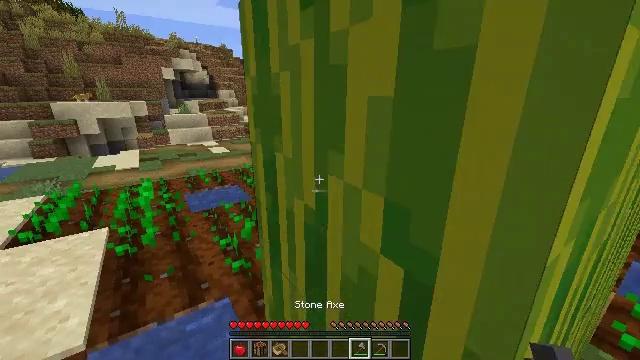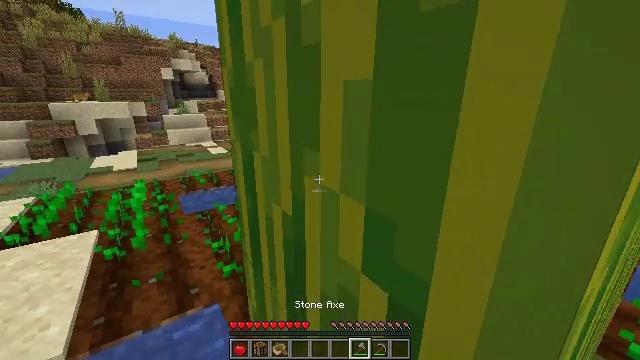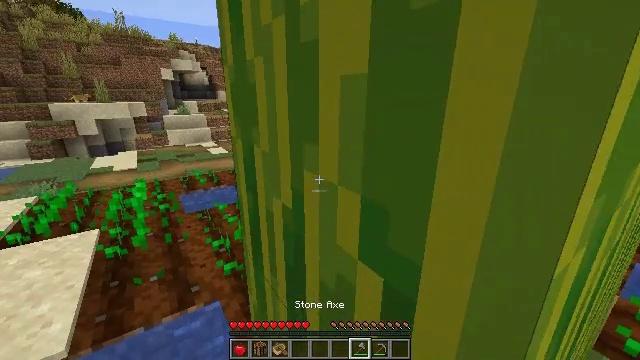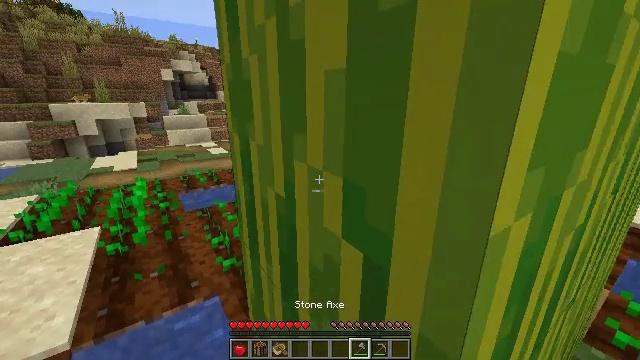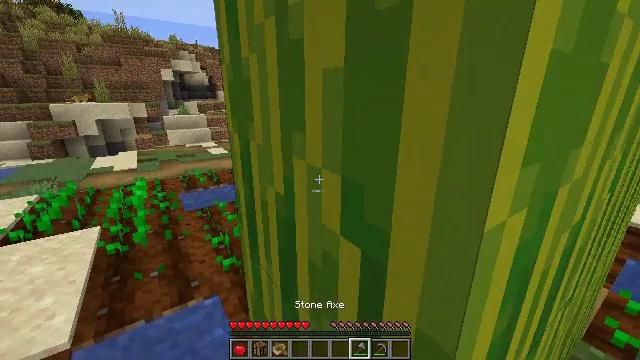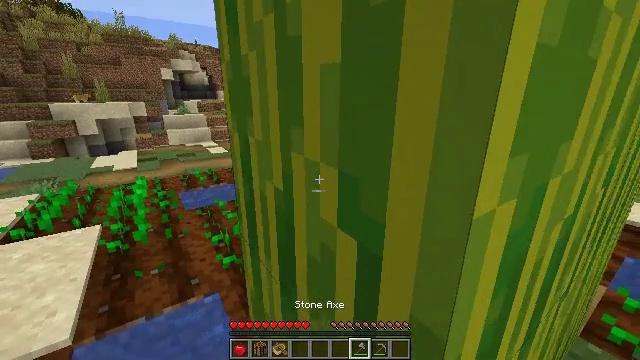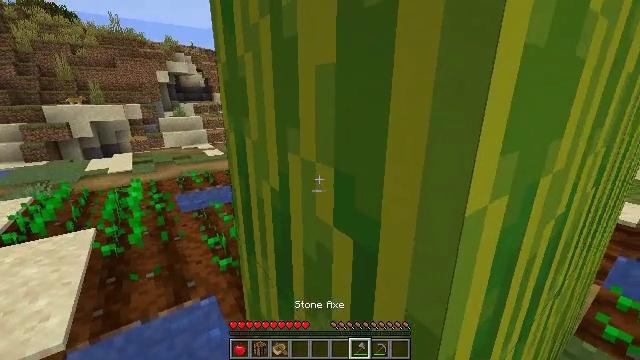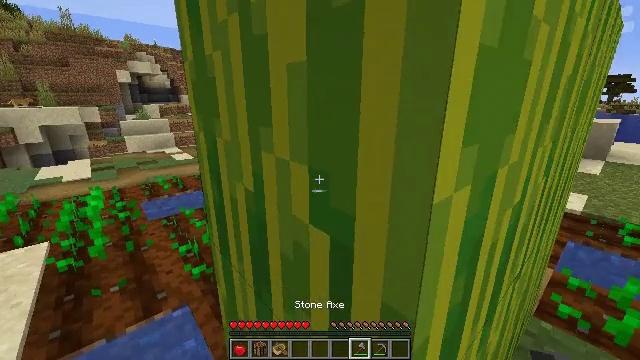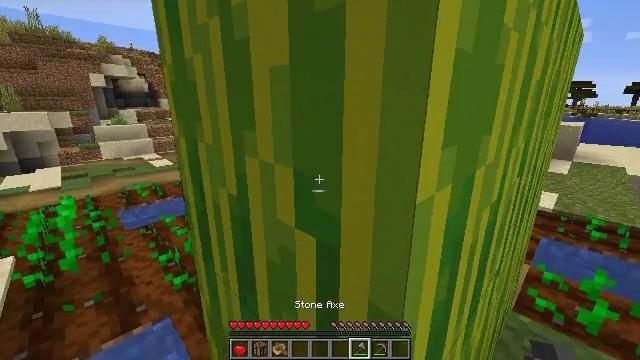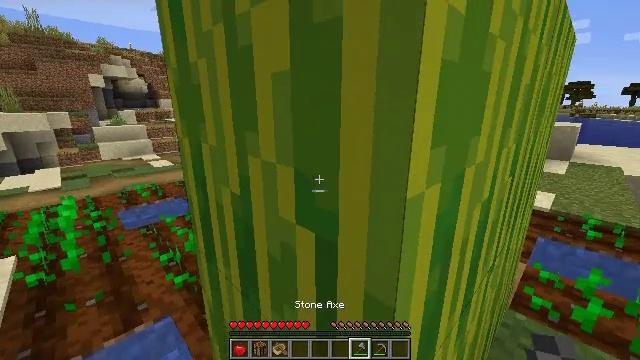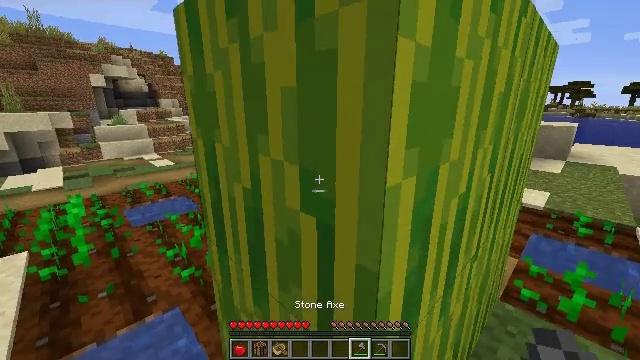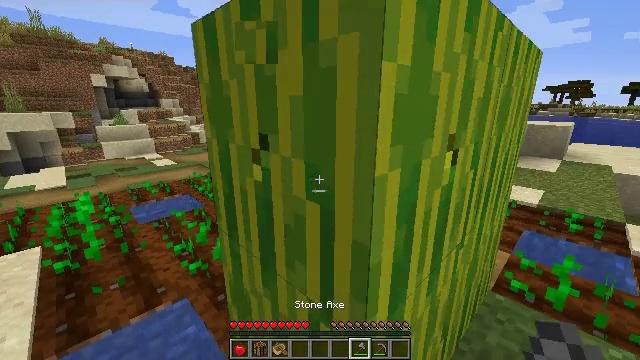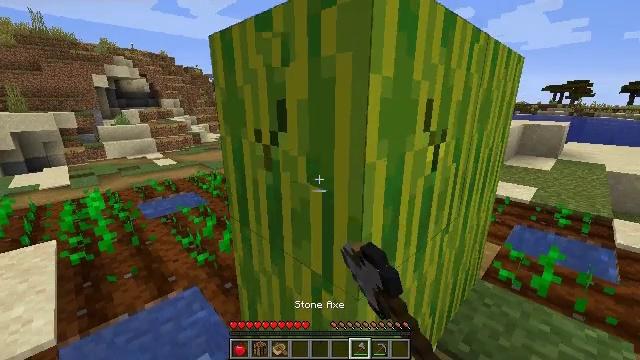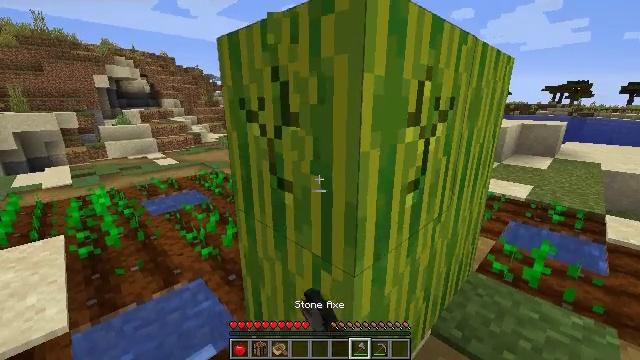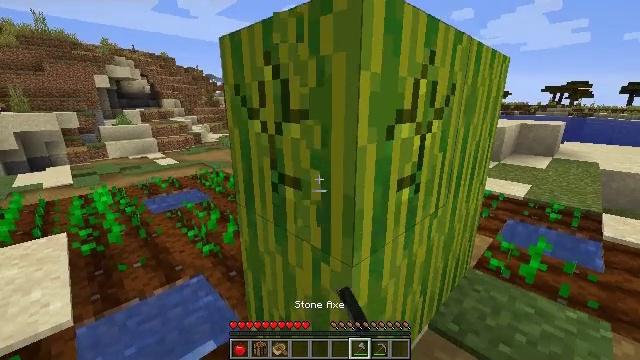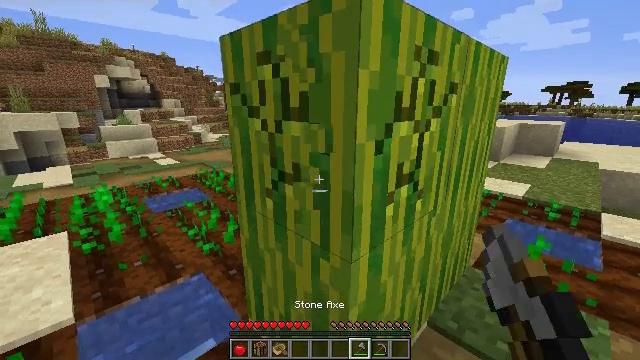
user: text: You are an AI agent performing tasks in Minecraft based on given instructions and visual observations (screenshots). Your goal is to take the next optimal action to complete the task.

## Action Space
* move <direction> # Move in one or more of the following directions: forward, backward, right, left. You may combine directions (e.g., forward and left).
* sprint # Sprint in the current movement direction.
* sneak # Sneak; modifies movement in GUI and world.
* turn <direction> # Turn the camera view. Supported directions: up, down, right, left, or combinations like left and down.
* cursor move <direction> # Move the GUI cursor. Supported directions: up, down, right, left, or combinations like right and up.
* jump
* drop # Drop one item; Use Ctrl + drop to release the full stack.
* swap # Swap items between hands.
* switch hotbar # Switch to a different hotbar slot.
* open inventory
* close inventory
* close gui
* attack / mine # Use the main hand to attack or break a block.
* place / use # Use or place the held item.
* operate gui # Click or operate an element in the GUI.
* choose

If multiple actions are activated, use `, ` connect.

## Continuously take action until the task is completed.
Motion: motion action
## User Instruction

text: Gather melon for food.
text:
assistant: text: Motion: move right
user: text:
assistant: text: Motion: move right
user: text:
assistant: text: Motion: no_op
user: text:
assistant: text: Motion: no_op
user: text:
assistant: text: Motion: no_op
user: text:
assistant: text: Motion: no_op
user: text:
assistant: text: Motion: turn right
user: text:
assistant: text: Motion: turn right
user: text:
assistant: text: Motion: move back
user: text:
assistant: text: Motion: move back
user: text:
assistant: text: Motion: move back, attack / mine
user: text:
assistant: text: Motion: attack / mine
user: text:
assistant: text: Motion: attack / mine
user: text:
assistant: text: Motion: attack / mine
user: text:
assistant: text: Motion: attack / mine
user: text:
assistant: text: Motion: attack / mine
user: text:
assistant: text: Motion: attack / mine
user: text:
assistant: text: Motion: attack / mine
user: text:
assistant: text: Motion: turn right and down, attack / mine
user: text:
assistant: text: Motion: turn right and down, attack / mine
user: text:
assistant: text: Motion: attack / mine
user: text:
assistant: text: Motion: attack / mine
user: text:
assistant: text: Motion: turn down, attack / mine
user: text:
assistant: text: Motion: turn right and down, attack / mine
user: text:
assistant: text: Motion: turn down, attack / mine
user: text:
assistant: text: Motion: attack / mine
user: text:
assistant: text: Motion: attack / mine
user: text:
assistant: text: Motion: attack / mine
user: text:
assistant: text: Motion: attack / mine
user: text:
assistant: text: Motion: attack / mine